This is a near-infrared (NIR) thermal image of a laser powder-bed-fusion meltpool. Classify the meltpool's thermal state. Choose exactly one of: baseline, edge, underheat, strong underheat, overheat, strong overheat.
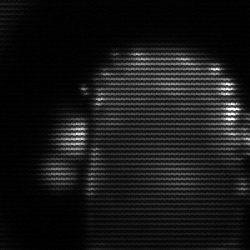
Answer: baseline